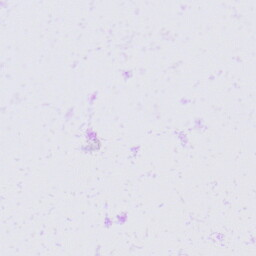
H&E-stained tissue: Prostate